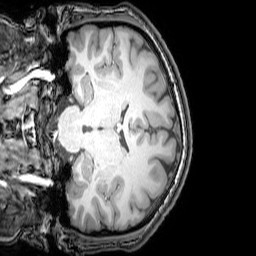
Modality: T1w
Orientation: coronal
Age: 25
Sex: male
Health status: healthy
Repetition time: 0.081 s
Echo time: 0.037 s